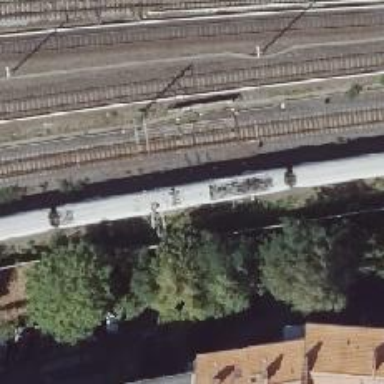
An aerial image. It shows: Railway signal.